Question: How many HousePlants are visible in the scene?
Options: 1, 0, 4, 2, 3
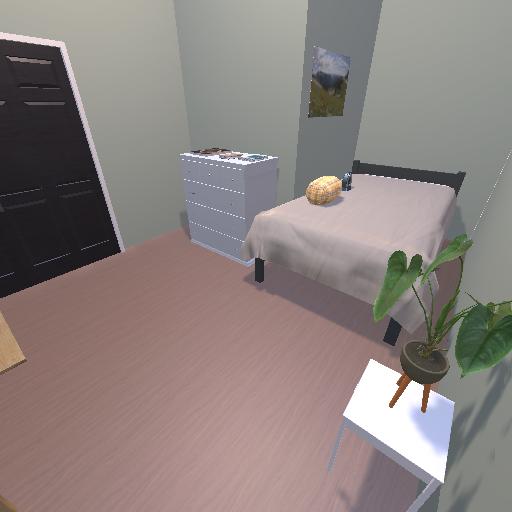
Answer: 1